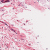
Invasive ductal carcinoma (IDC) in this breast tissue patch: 0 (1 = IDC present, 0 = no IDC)